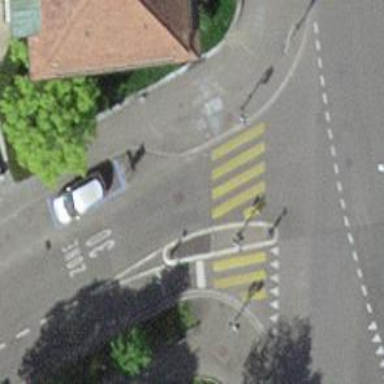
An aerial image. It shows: Marked zebra crossing with island.